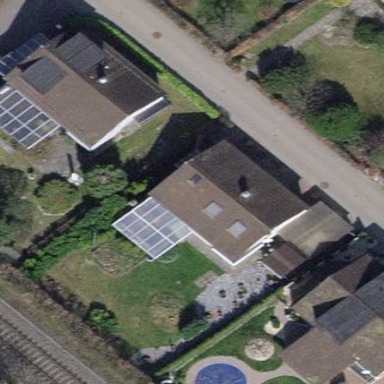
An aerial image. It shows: Detached building with gabled roof.